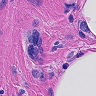
Metastatic tissue present: yes